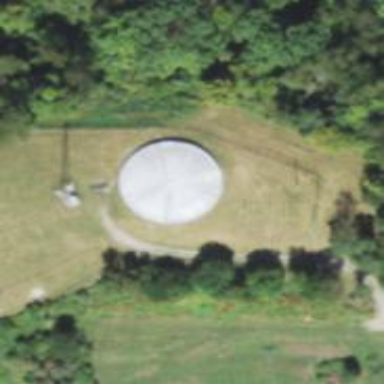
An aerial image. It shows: Storage tank with man-made structure.